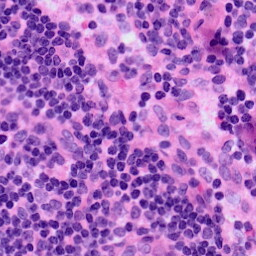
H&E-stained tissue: LymphNode